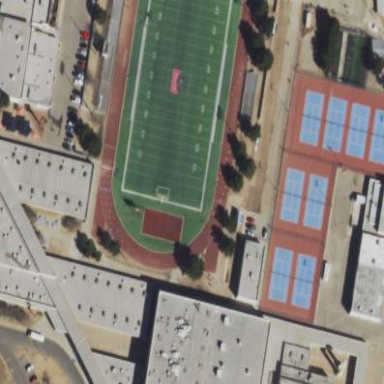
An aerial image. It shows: American football pitch.